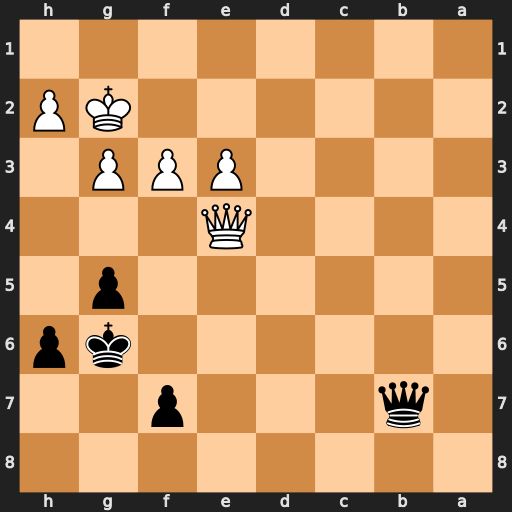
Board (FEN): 8/1q3p2/6kp/6p1/4Q3/4PPP1/6KP/8
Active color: b
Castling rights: -
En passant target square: -
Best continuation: Qxe4 fxe4 g4 Kf1 Kf6